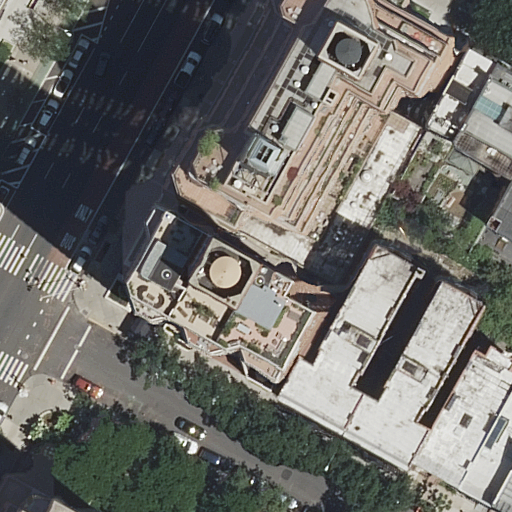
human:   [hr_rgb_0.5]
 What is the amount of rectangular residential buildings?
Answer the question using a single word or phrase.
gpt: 5

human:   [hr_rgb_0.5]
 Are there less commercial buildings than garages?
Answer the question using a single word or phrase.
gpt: no

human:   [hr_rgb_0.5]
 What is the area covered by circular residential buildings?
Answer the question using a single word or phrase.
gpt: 0m2

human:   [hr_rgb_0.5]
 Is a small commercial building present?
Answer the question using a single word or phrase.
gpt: no

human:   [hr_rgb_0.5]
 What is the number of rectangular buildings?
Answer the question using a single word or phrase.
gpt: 5

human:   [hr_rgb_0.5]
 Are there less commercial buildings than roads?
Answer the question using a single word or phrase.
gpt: yes

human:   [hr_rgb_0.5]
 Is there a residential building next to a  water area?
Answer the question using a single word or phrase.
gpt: no

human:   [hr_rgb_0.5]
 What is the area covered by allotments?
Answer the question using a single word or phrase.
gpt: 0m2

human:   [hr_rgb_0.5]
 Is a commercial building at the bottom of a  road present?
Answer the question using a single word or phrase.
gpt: no

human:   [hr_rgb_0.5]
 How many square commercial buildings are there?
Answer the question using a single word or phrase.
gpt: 0

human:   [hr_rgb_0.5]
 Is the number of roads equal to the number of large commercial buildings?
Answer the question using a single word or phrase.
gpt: no

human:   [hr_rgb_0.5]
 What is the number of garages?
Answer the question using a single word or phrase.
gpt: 0

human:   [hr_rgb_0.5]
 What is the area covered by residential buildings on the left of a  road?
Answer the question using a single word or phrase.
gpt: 62m2

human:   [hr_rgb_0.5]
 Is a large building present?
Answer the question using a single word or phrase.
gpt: yes

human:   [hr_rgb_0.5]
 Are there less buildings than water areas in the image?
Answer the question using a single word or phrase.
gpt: no

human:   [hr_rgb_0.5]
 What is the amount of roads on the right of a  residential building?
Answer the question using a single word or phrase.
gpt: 0

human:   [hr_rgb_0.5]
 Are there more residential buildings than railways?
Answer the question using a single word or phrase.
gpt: yes

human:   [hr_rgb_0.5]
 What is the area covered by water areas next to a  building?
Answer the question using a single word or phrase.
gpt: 0m2

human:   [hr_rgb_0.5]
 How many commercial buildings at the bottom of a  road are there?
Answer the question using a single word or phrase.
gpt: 0

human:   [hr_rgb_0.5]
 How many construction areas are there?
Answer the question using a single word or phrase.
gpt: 0

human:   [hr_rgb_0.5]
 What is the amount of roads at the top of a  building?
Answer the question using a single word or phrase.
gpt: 2

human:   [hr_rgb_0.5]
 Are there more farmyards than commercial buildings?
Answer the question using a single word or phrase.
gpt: no

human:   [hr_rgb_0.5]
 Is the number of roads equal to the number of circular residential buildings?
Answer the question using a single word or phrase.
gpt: no

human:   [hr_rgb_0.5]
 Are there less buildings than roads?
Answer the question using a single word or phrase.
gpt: no

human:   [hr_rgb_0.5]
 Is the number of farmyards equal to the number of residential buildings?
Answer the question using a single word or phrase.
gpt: no

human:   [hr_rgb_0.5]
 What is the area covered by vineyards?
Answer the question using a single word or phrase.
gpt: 0m2

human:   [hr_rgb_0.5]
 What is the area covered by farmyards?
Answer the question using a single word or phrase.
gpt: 0m2

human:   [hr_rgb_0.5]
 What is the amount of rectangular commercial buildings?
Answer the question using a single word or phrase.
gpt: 0

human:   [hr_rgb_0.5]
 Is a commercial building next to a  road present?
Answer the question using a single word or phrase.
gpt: no

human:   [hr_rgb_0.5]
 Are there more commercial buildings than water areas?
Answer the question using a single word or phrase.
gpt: no

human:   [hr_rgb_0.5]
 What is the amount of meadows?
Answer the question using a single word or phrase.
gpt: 0

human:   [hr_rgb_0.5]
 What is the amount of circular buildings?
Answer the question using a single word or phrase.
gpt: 0

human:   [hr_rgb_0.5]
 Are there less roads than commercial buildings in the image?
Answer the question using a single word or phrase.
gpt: no

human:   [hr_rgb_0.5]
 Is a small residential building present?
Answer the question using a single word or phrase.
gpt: yes

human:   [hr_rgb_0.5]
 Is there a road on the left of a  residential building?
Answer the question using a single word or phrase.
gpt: yes

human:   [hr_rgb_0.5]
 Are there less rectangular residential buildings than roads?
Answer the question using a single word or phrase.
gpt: no